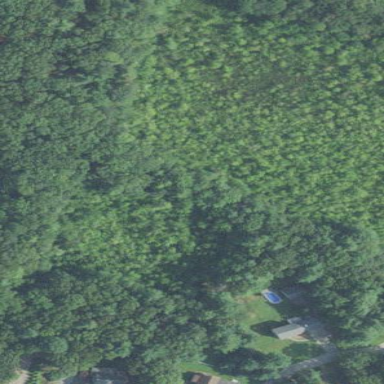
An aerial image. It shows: Mixed leaf woodland.